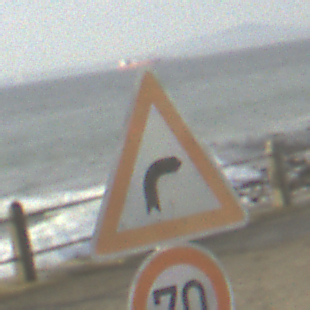
Verkehrszeichen: KurveRechts
Zusatzzeichen unten: Geschwindigkeit70
Umgebung: Outdoor, Suburban
Tageszeit: MorningAfternoon
Wetter: PartlyCloudy
Licht: Natural
Jahreszeit: NotSpecified
Kontrast: HighContrast